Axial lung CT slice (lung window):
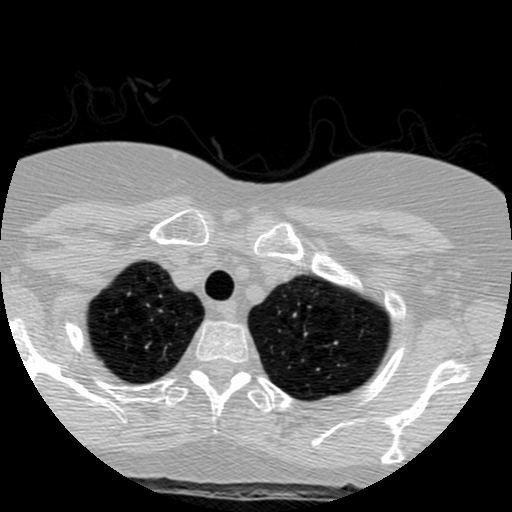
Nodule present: no